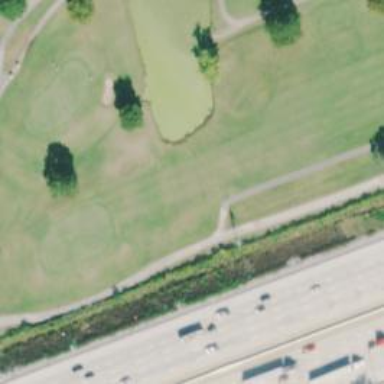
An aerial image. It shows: Footway that resembles golf path.